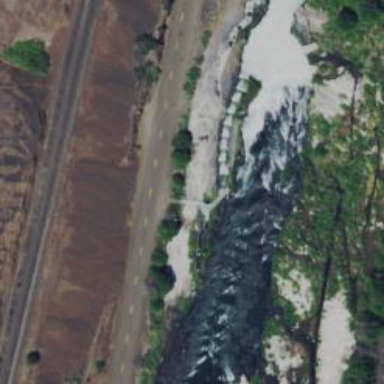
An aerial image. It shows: Fish pass along the waterway.